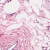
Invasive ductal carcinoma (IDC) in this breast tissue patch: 0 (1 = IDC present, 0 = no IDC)